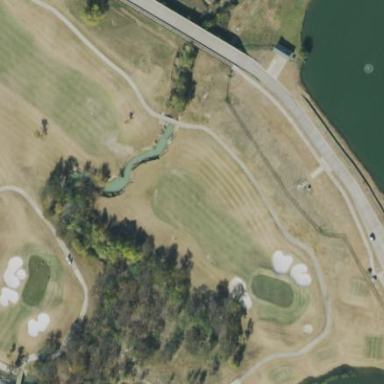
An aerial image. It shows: Grassy area designated as golf fairway.